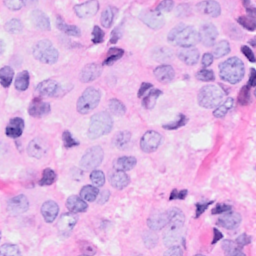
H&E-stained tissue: Breast